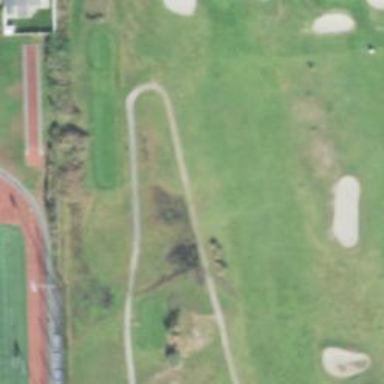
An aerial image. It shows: Grassy area designated as golf fairway.